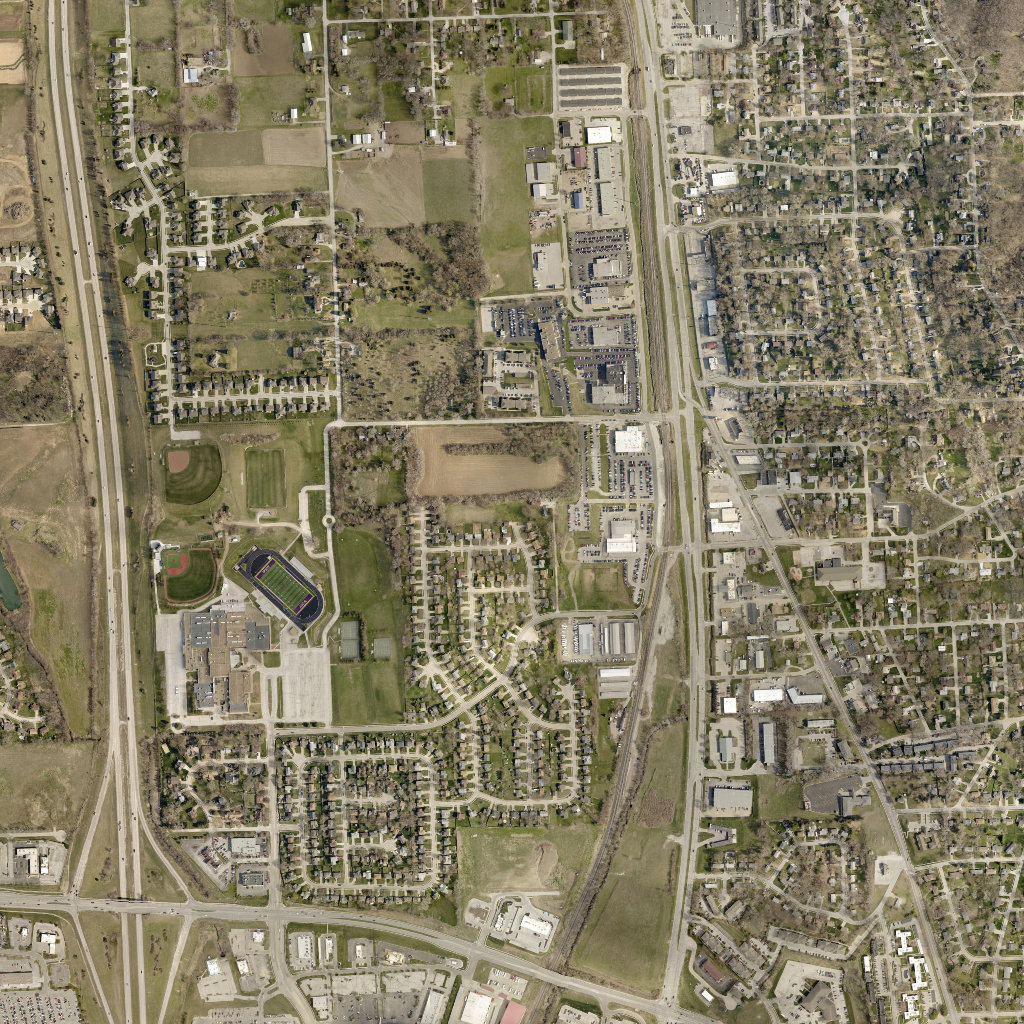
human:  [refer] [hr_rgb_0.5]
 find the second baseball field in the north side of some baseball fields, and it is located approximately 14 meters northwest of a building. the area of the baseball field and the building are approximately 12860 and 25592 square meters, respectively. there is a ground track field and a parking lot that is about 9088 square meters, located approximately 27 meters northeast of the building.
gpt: <box>[[15, 52, 22, 59, 0]]</box>

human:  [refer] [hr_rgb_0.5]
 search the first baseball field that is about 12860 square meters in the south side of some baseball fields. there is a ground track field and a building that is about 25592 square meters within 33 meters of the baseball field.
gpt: <box>[[15, 52, 22, 59, 0]]</box>